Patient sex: M
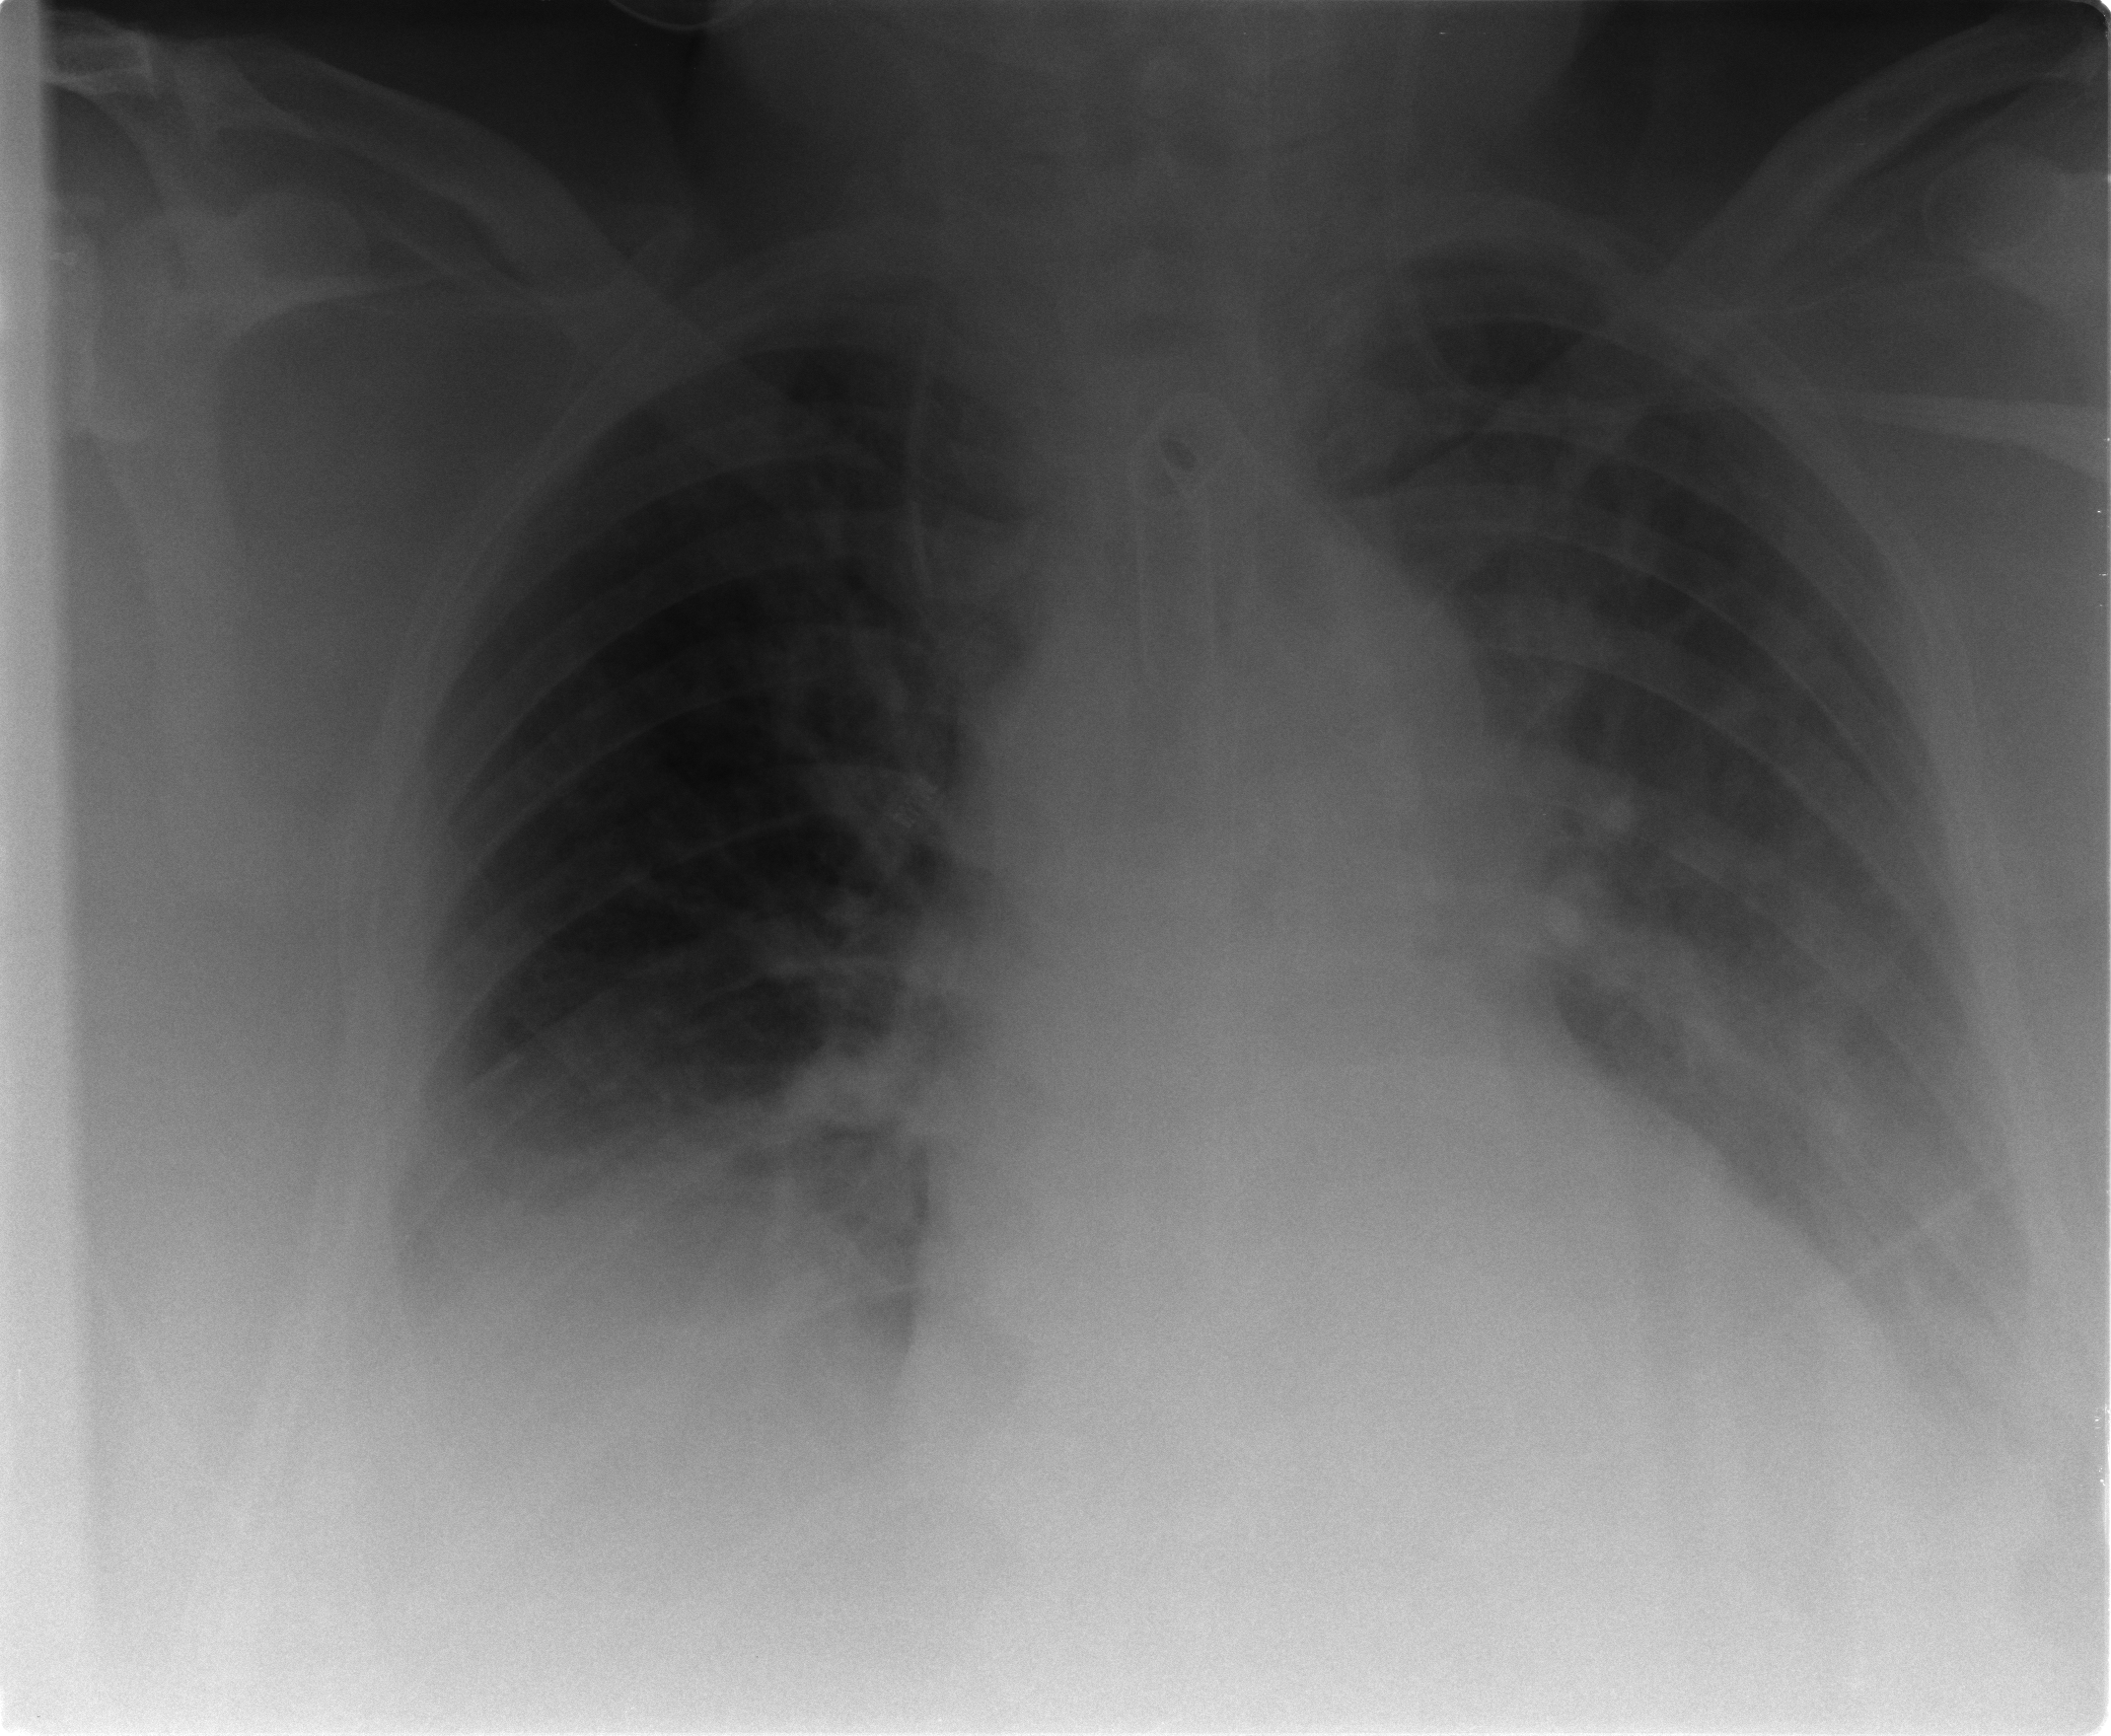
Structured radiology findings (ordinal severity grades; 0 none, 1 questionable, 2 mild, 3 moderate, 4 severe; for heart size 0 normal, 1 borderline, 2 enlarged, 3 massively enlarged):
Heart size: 2
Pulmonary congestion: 2
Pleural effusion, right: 2
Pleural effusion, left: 2
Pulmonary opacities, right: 0
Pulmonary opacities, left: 0
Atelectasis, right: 2
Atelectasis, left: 2